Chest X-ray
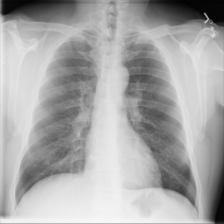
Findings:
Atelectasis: negative
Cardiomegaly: negative
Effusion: negative
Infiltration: negative
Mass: negative
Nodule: negative
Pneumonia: negative
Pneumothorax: negative
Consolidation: negative
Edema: negative
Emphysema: negative
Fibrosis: negative
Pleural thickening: negative
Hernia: negative